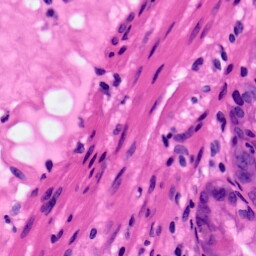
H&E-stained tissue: Pancreatic